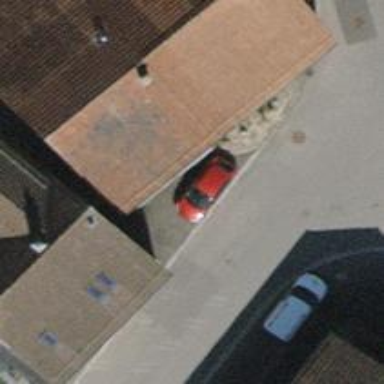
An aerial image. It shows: Building with tile roof.